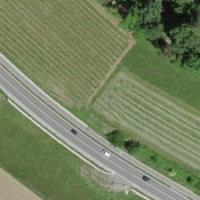
EUNIS habitat code: 25
Species observed at this site:
Tettigonia viridissima
Phaneroptera nana